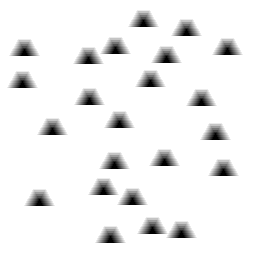
Squares: 0
Triangles: 23
Stars: 0
Total shapes: 23